Question: I have a shopping cart array stored in a session:
I give my user the ability to select all items to delete or select individual items via a checkbox.
I am sending the array index via form post to 'arrayDeleteAt'.
Now if I select the bottom 3 items, it does not delete it.
Here is my delete code:
'''
<cfif isDefined("form.leadId") AND listLen(form.leadId)>
<cfloop from="#listLen(form.leadId)#" to="1" step="-1" index="i">
<cfset temp = arrayDeleteAt(session.shoppingcart, #i#)>
</cfloop>
</cfif>
'''
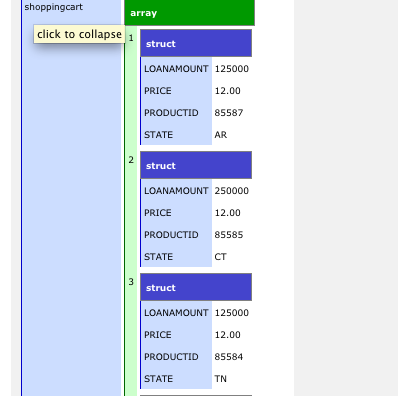
Answer: You are going to have more issues with this method of managing your cart. After using ArrayDeleteAt the array's indexes will be recalculated, so when you will most likely delete the wrong item from the array, or you can get an error when you try and delete an item that is out of bounds.
Is see that you are trying to get around this by working backwards through your list, and Dan is right for what your issue is with the code above, but if the list is passed in in an incorrect order then you are in a world of hurt.
I would suggest instead of using an array, use a struct with a surrogate key, such as a UUID, then delete items by that key.